Question: I really have no idea what I'm doing wrong here. I can't get Datejs to properly parse "12:00 pm" however, it seems to work fine on other dates. Below is a clip from the Firefox debugger:

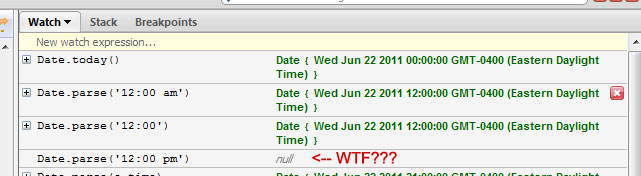
Answer: Download the latest version of Datejs from SVN not the version in the "download" section.